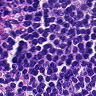
Metastatic tissue present: no